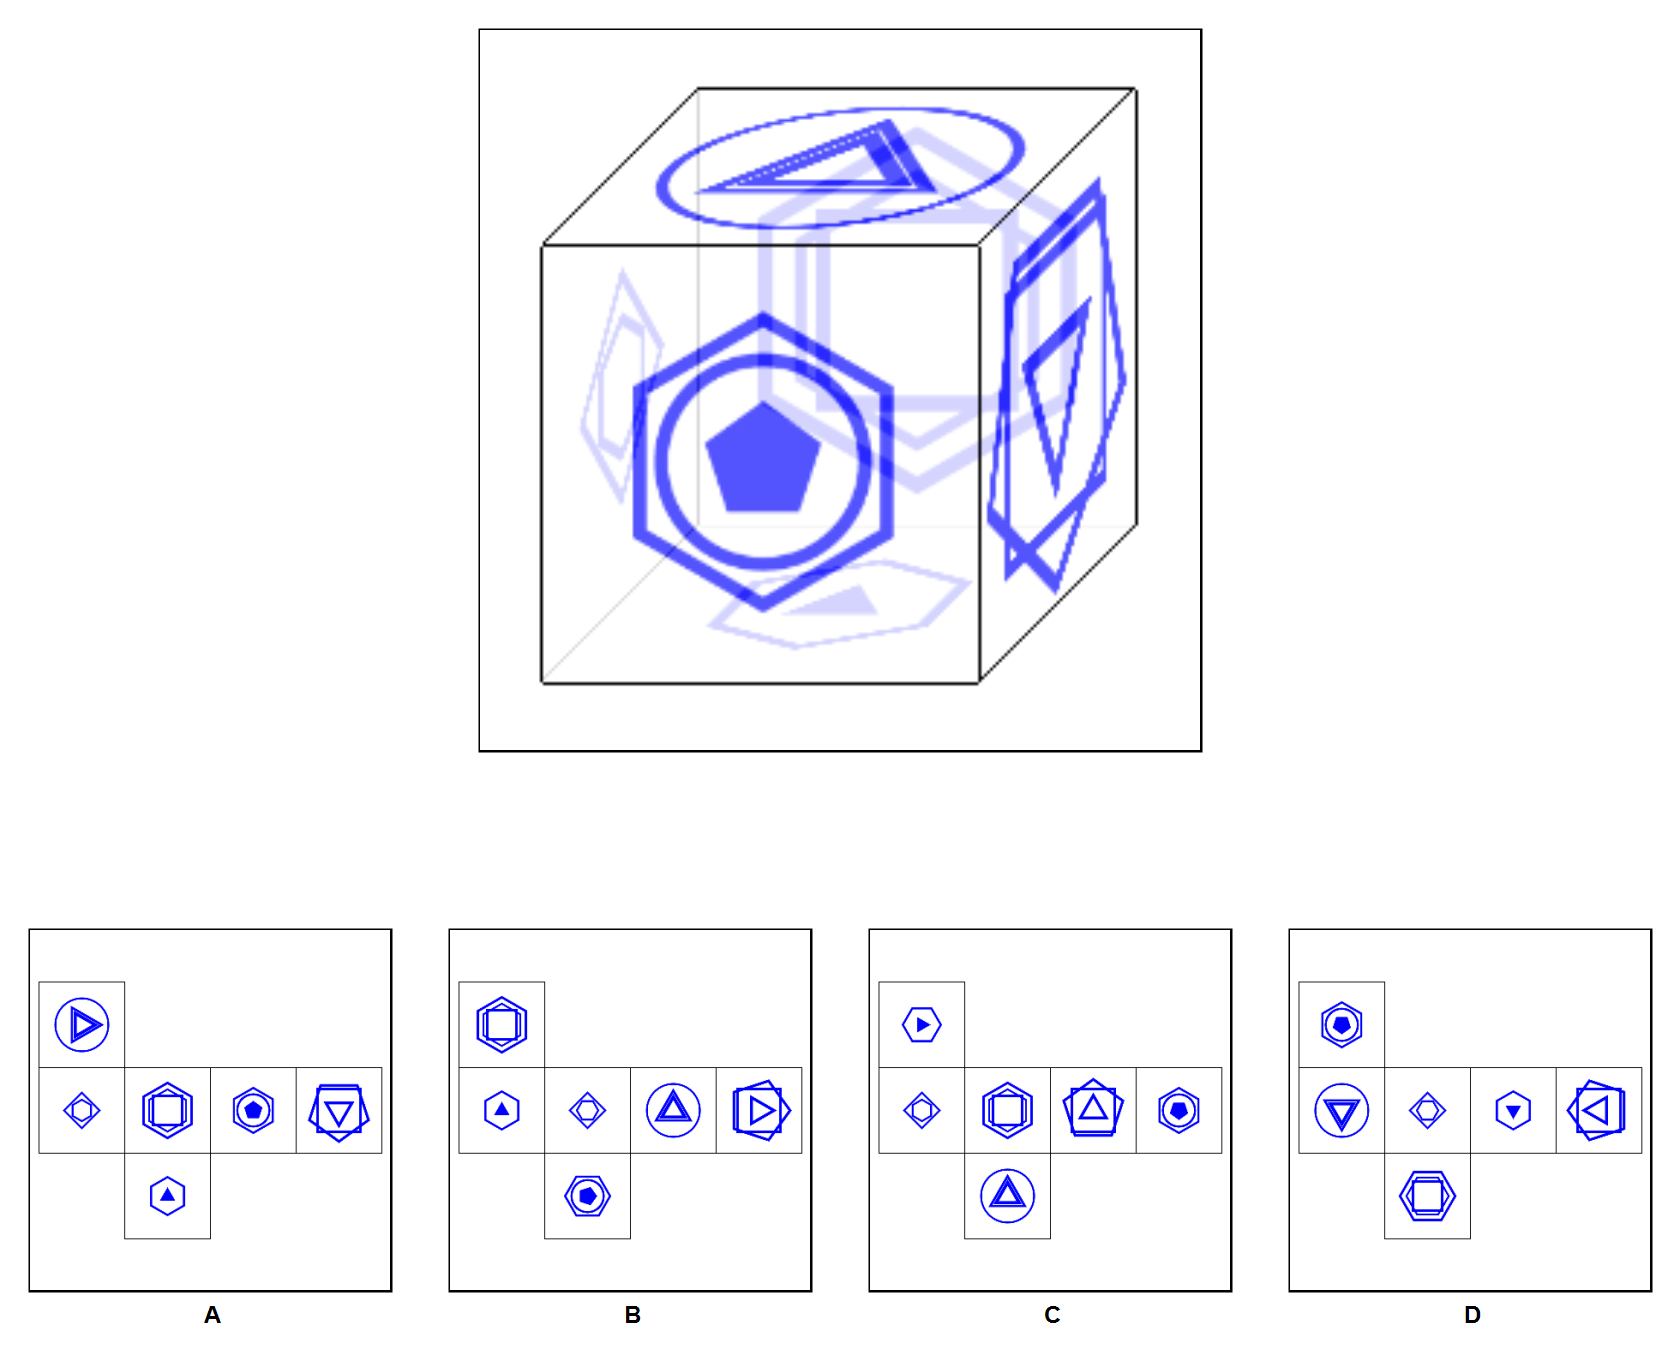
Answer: A